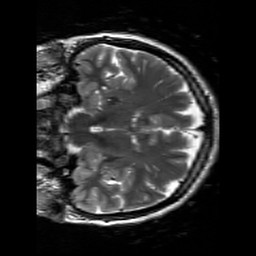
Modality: T2w
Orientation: coronal
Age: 31
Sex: female
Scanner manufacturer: siemens
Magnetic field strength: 3 T
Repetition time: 7 s
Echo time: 0.09 s